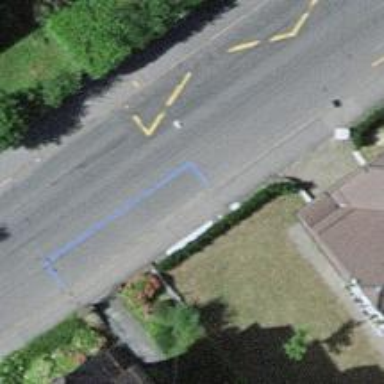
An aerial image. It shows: Trolleybus stop position for public transport.